Aerial crown-view tile of a tropical tree (Barro Colorado Island, Panama), acquired 20241216:
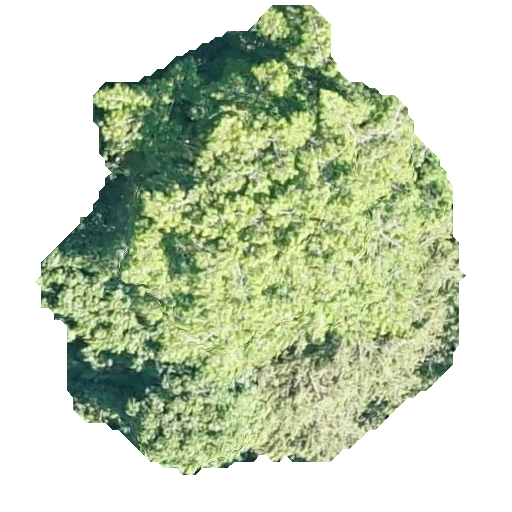
Species: Virola surinamensis
GBIF accepted scientific name: Virola surinamensis
Crown area: 203.044 m²